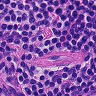
Metastatic tissue present: no